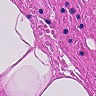
Metastatic tissue present: no